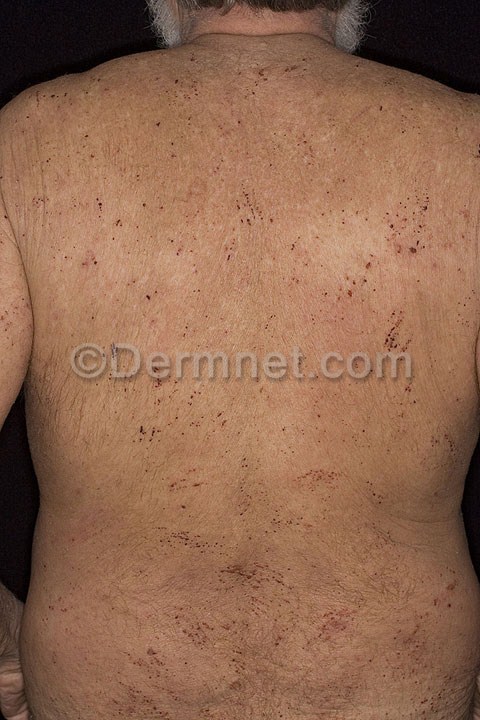
Disease: Atopic Dermatitis Photos